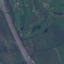
Label: Highway